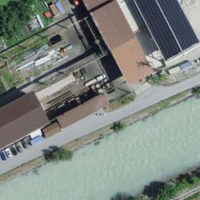
EUNIS habitat code: 56
Species observed at this site:
Hirundo rustica
Ptyonoprogne rupestris
Delichon urbicum
Euphorbia cyparissias